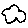
Label: cloud